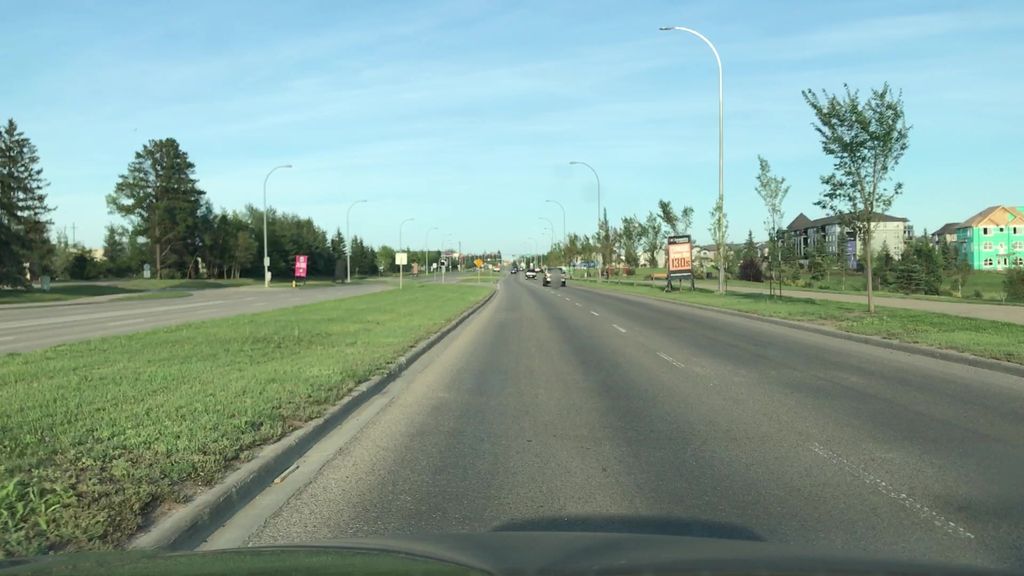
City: edmonton